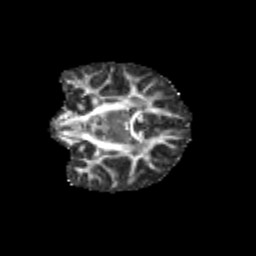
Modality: FA
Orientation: coronal
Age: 10
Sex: female
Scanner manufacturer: siemens
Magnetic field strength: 3 T
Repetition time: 3.8 s
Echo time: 0.07 s